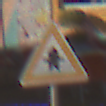
Verkehrszeichen: Vorfahrt
Umgebung: Outdoor, Special
Tageszeit: MorningAfternoon
Wetter: PartlyCloudy
Licht: Natural
Jahreszeit: NotSpecified
Kontrast: HighContrast